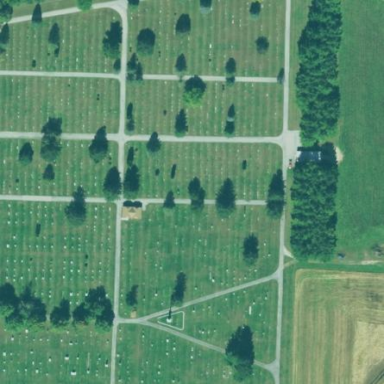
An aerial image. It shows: Cemetery with graves.